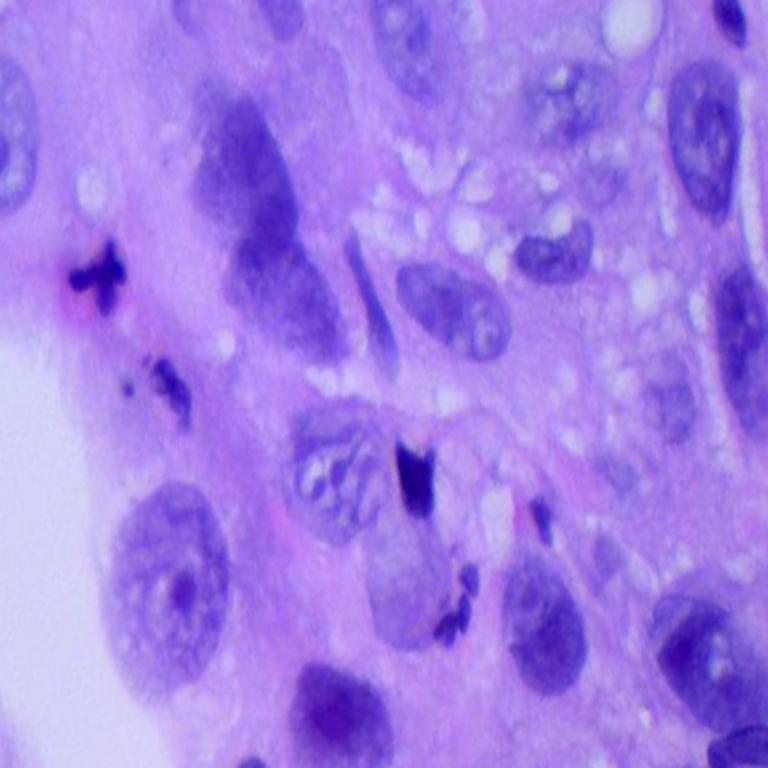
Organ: lung
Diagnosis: squamous carcinomas